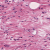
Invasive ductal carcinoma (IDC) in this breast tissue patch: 0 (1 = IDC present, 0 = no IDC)